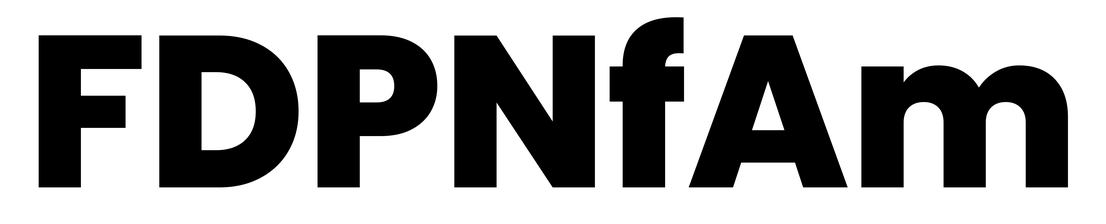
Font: Poppins-ExtraBold